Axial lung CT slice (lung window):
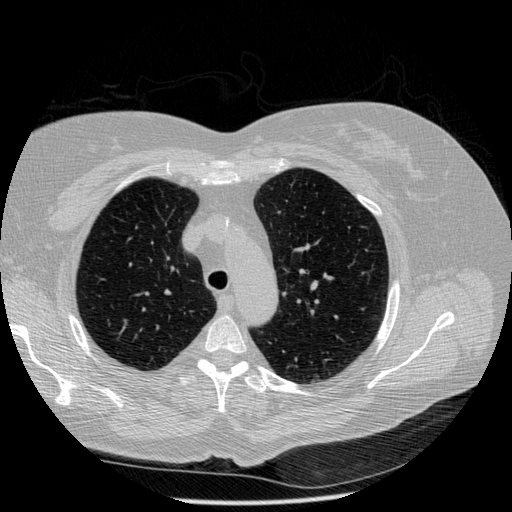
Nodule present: no